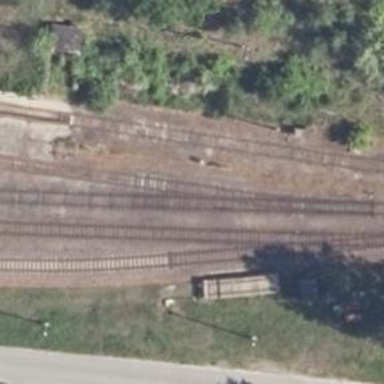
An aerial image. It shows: Railway yard in service.